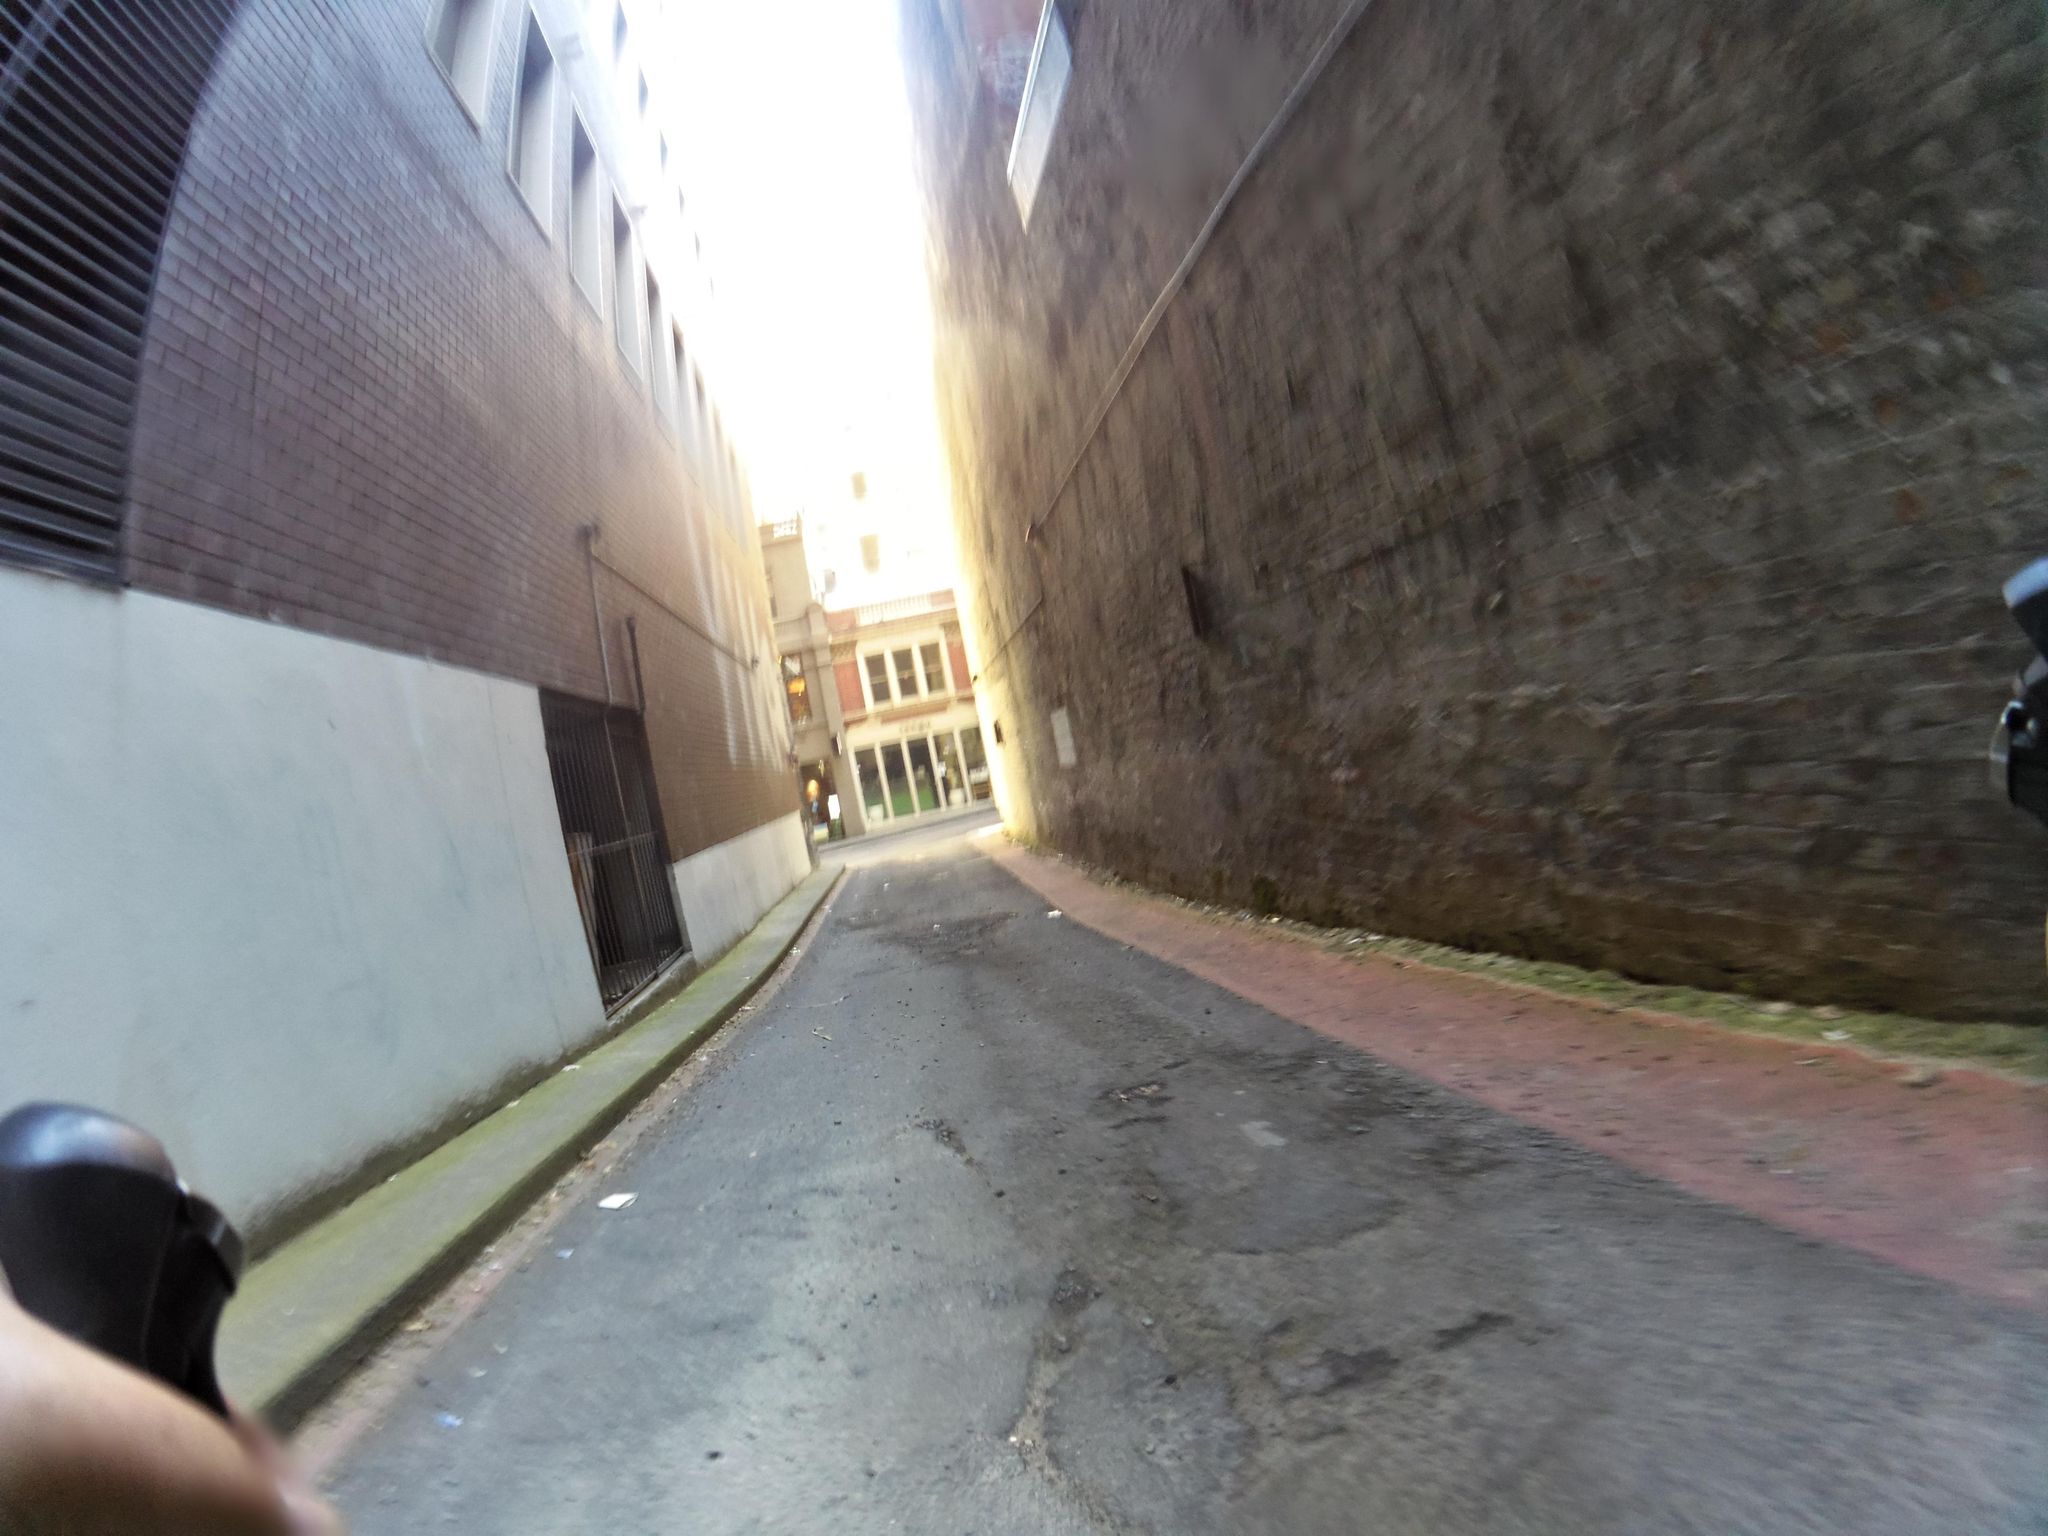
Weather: clear
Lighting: day
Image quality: slightly poor
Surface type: walking surface
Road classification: service, pedestrian
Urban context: urban centre
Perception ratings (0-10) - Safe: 0.55, Lively: 1.04, Beautiful: 5.19, Boring: 5.31, Depressing: 4.38, Wealthy: 0.88